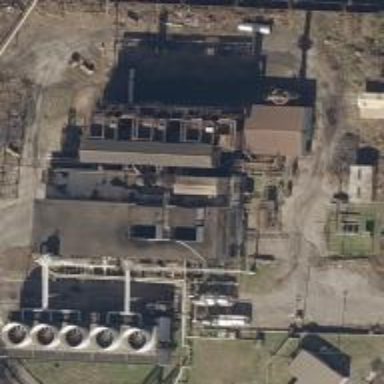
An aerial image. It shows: Industrial power plant with the landuse set as industrial.